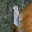
Label: 1